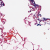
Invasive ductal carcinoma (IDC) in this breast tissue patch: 0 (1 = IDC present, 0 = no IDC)